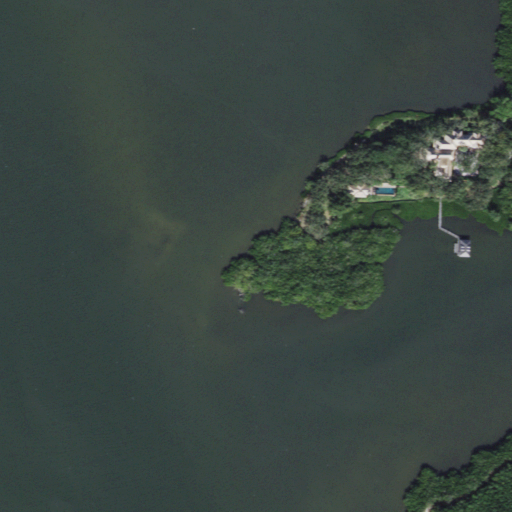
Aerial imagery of cape in Florida named Stingray Point containing open water, woody wetlands, herbaceous wetlands, and open development